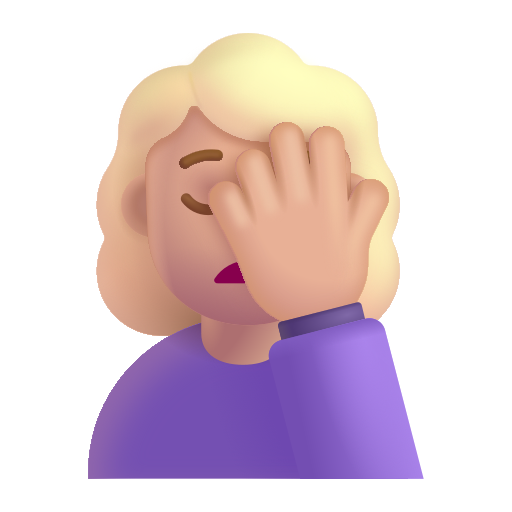
woman facepalming color  light